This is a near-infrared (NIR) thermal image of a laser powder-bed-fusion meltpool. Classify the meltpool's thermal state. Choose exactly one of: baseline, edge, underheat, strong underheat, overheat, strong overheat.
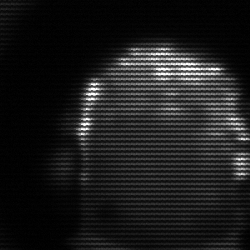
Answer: baseline